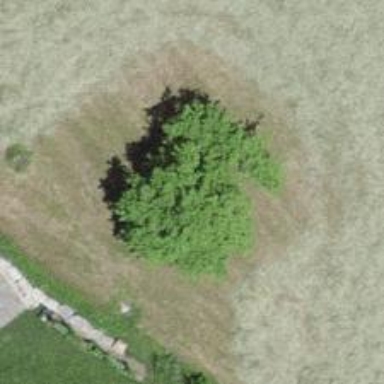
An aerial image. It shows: Deciduous tree with broadleaved leaves.